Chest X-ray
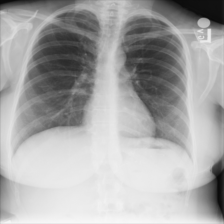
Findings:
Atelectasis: negative
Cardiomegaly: negative
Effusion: negative
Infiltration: negative
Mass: negative
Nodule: negative
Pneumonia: negative
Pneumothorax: negative
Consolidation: negative
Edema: negative
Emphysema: negative
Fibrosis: negative
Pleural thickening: negative
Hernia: negative